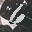
Label: 6